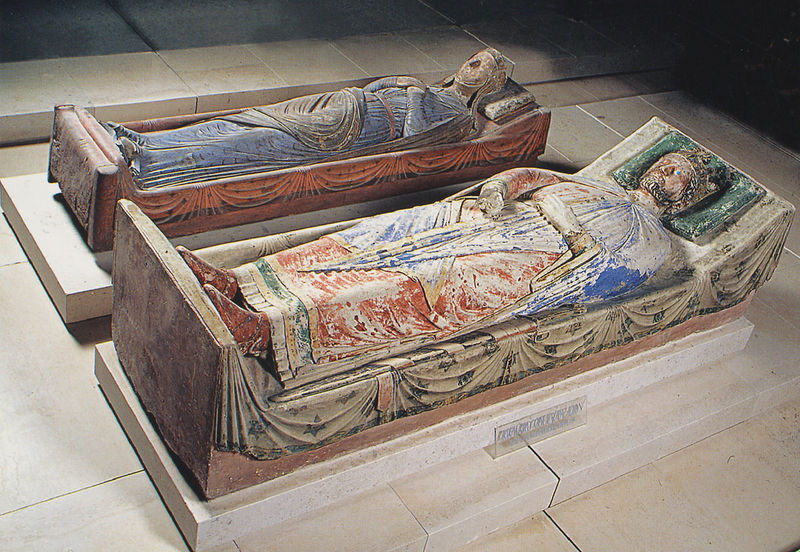
Titel: Eleonore von England, Richard Löwenherz
Institution: Fontevraud, Abbaye de Royale de Fontevraud
Schlagwörter: blau, mann, grün, frau, marmor, schwarz, weiss, gürtel, rot, bart, augen, falten, sockel, stein, tot, toter, kirche, gewand, krone, farbig, liegen, kaiser, kissen, könig, bemalt, leichen, tote, ehefrau, fürst, grab, gräber, königin, sakopharg, sarkophag, aufbahrung, kron, grabplatten, uta, beerdigt, sarkophab